Current action and preconditions to check: path_clear

Your task: For each precondition in the list above, predict whether it will hold at this action.

Consider the current scene as observed from the mobile robot's camera, and analyze the predicted future states of all dynamic agents (e.g., people, animals, vehicles, or any moving entities) within the NEXT SECOND.

IMPORTANT: Only answer "very likely" if you are absolutely certain—based on strong, clear evidence—that a dynamic agent will violate the precondition in the predicted future state. Do NOT answer "very likely" for unlikely, ambiguous, or low-probability risks.

Ask yourself for each precondition: Is there a high probability, with clear and convincing evidence, that the predicted future states of any dynamic agent will interfere with the predicted future state of the currently executing action within the NEXT SECOND, causing that precondition to fail?

Assess the risk level based on these predictions. Use "likely" or "very likely" if motions create a clear risk of interference.

Use "neutral" or "improbable" if agents are nearby but their predicted paths are clearly diverging or non-conflicting.

Failure Risk Categories: "very improbable", "improbable", "neutral", "likely", "very likely"

Answer Format: Output ONLY the probability_of_failure value from these categories: "very improbable", "improbable", "neutral", "likely", "very likely"

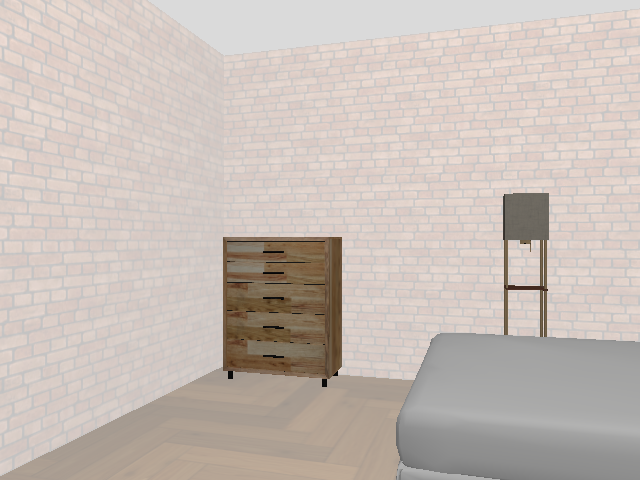

Answer: very improbable